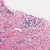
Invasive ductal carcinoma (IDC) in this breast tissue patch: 1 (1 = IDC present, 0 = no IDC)